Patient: sex F, age 59
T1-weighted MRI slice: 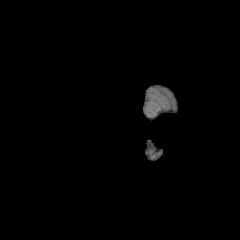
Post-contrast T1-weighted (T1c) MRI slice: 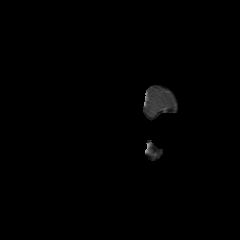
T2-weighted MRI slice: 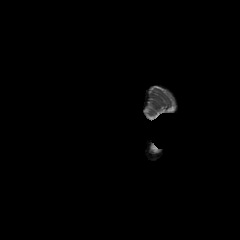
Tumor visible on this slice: no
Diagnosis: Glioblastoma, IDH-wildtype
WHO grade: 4